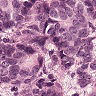
Metastatic tissue present: yes